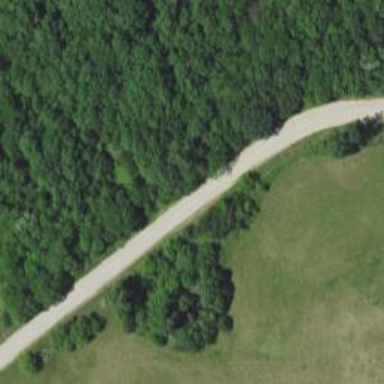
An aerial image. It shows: Unclassified road.